Question: I would like to display nice URL in address bar and avoid spaces to display like %20
Here is an example:

Is it possible to replace these spaces with a dash ?
Something like: /BANQUE/International-Ledger
Maybe something to do in the routing ?
Thanks.
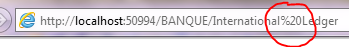
Answer: You dont want to replace spaces in generated route, you want to not generate them in the first place.
What is your "International Ledger" ? If it is action, then use [ActionName("International-Ledger")]
If it is some kind of product or category of product, is it good practice dont use product name for URL, but some "token" generated from name, for example with regex, replacing spaces with dashes, special letters with theirs basic alphabet variants, and maybe some unique identifier to prevent conflicts of products with the same name.
see <URL>